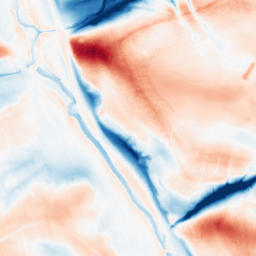
Category: classical
Decomposition family: gaussian_anisotropic
Decomposition parameters: sigma_x: 2
sigma_y: 20
Upsampling method: sinc_hamming
Upsampling parameters: scale: 2
kernel_size: 8
Upsampling scale: 2